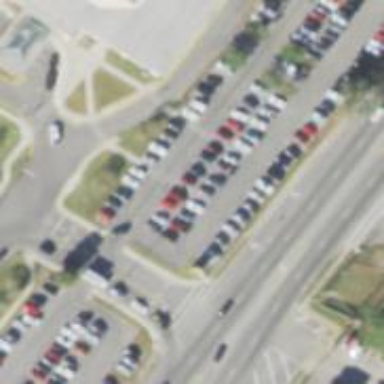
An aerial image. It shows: Parking space is available.